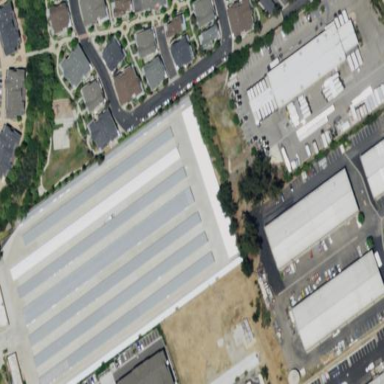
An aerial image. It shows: Building that serves as storage rental shop.